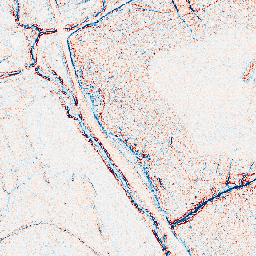
Category: classical
Decomposition family: uniform
Decomposition parameters: size: 3
Upsampling method: nearest
Upsampling parameters: scale: 8
Upsampling scale: 8